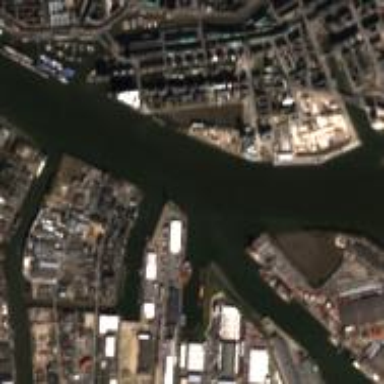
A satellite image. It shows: Man-made quay.